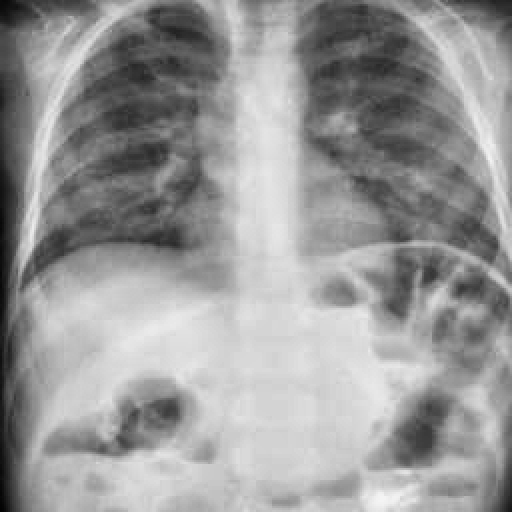
Finding: TUBERCULOSIS